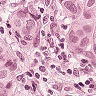
Metastatic tissue present: yes